Question: I try to show views of different view controllers within a popover controller's view. I tried for three hours now but without success. Basically this is what I've done:
'''
- (IBAction)buttonTapped:(id)sender {
NSDictionary *options = [NSDictionary dictionaryWithObject: [NSNumber numberWithInteger:UIPageViewControllerSpineLocationMin] forKey:UIPageViewControllerOptionSpineLocationKey];
UIPageViewController *pageVC = [[UIPageViewController alloc] initWithTransitionStyle:UIPageViewControllerTransitionStylePageCurl navigationOrientation:UIPageViewControllerNavigationOrientationHorizontal options:options];
UIStoryboard *sb = [UIStoryboard storyboardWithName:@"MainStoryboard_iPad"
bundle:[NSBundle mainBundle]];
UIViewController *firstVC = [sb instantiateViewControllerWithIdentifier:@"FirstTableViewController"];
UIViewController *secondVC = [sb instantiateViewControllerWithIdentifier:@"SecondViewController"];
NSArray *viewControllers = [[NSArray alloc] initWithObjects:firstVC, secondVC, nil];
[pageVC setViewControllers:viewControllers direction:UIPageViewControllerTransitionStylePageCurl animated:NO completion:nil];
UIButton *button = sender;
UIPopoverController *popover = [[UIPopoverController alloc] initWithContentViewController:pvc];
[popover presentPopoverFromRect:button.frame inView:self.view permittedArrowDirections:UIPopoverArrowDirectionUp animated:YES];
}
'''
And this is what I get to see:

What am I missing here?
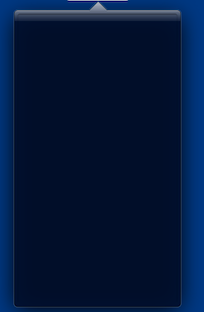
Answer: Ok, if someone encounters a similar problem, I solved it:
It seems that right after initialization you have to .
So, if you create a 'UIPageViewController' with one page displayed at a time, put an array containing exactly(!) one view controller in 'setViewControllers:direction:animated:completion:'. More than one caused my controller to display nothing. Other view controllers can later be added lazily by implementing the 'UIPageViewControllerDelegate' and 'UIPageViewControllerDataSource' protocols.